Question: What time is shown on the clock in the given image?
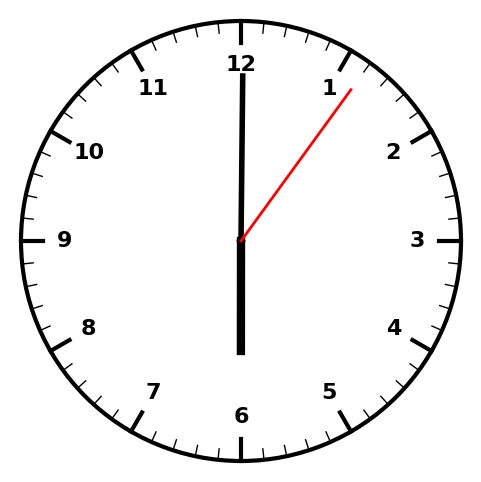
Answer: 06:00:06